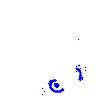
Particle: electron